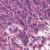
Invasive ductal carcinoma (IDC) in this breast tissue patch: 1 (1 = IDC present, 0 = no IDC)